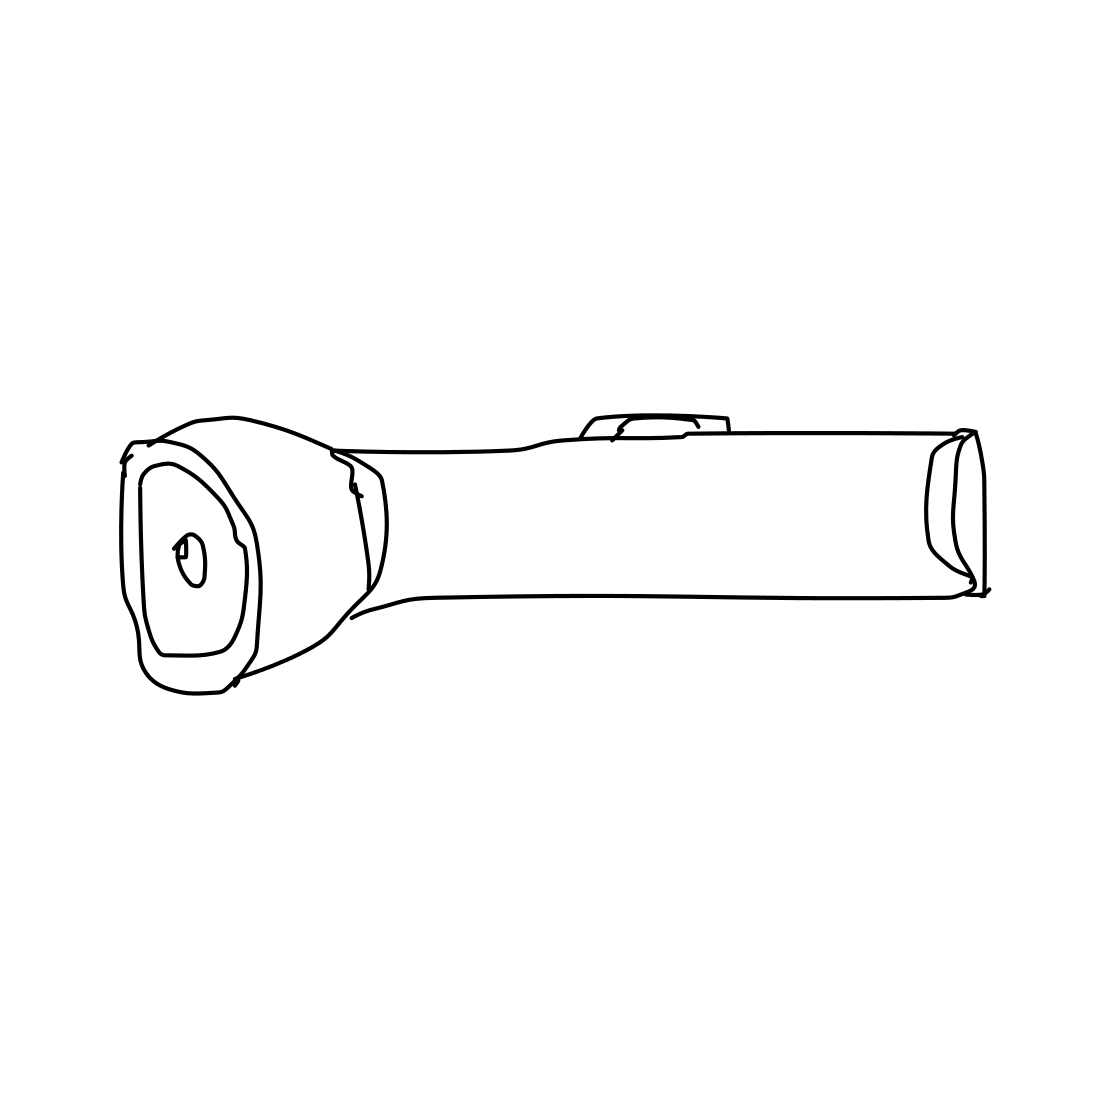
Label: flashlight